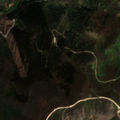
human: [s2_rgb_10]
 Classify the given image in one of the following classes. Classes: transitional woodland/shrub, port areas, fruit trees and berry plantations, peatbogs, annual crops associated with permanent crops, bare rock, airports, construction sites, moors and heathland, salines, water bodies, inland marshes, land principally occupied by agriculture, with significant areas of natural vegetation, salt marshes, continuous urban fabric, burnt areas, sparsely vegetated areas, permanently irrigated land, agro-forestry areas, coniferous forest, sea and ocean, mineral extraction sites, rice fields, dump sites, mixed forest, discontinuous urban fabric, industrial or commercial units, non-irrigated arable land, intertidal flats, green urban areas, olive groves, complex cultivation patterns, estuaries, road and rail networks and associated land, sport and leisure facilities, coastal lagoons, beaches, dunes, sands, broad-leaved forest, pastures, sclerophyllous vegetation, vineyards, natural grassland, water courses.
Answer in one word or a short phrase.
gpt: broad-leaved forest, sclerophyllous vegetation